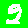
Digit: 2